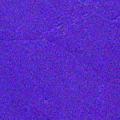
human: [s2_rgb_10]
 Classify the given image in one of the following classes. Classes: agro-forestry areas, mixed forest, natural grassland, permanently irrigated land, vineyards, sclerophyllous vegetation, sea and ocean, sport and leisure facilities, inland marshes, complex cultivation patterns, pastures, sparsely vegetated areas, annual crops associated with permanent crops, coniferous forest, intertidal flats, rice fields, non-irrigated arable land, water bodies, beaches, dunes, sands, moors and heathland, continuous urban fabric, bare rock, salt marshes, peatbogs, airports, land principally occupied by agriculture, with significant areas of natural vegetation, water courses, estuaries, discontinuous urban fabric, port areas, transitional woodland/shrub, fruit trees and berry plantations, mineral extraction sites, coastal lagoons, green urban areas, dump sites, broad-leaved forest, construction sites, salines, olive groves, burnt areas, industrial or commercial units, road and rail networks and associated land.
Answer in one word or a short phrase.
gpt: water bodies